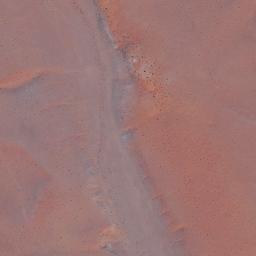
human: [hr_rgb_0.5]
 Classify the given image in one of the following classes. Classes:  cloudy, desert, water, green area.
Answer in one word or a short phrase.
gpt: desert